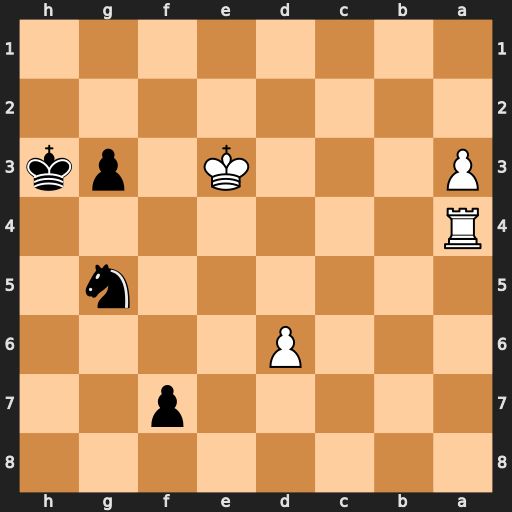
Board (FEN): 8/5p2/3P4/6n1/R7/P3K1pk/8/8
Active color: b
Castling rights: -
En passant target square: -
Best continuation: g2 Kf2 Nf3 Kxf3 g1=Q